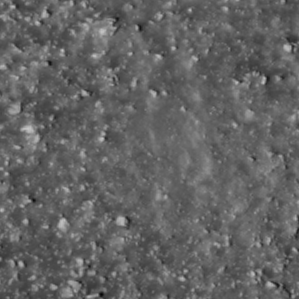
Label: non_frost